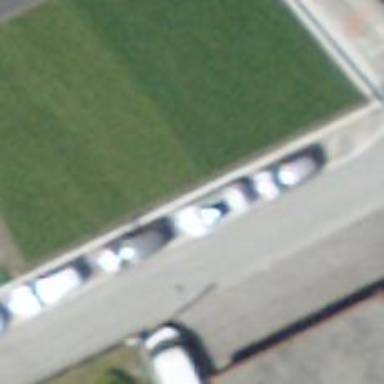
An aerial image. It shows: Parking area.